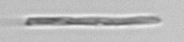
Label: fiber